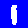
Digit: 1